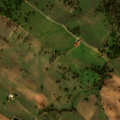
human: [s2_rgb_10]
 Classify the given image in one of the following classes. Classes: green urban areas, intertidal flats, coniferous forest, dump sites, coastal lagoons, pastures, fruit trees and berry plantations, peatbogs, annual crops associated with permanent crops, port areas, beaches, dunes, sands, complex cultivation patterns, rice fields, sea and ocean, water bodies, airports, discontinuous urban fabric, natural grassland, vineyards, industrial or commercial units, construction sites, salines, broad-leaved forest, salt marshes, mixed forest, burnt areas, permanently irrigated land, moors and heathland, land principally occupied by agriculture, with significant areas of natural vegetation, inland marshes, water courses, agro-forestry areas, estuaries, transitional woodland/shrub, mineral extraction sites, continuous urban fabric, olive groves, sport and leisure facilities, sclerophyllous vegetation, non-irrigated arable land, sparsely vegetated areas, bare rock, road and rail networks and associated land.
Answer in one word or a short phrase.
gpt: non-irrigated arable land, permanently irrigated land, complex cultivation patterns, agro-forestry areas